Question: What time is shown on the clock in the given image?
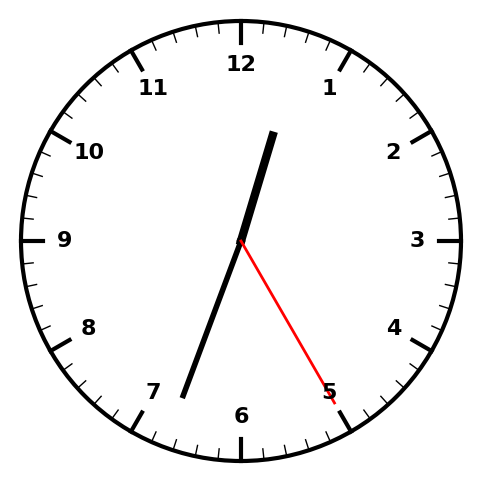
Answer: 12:33:25